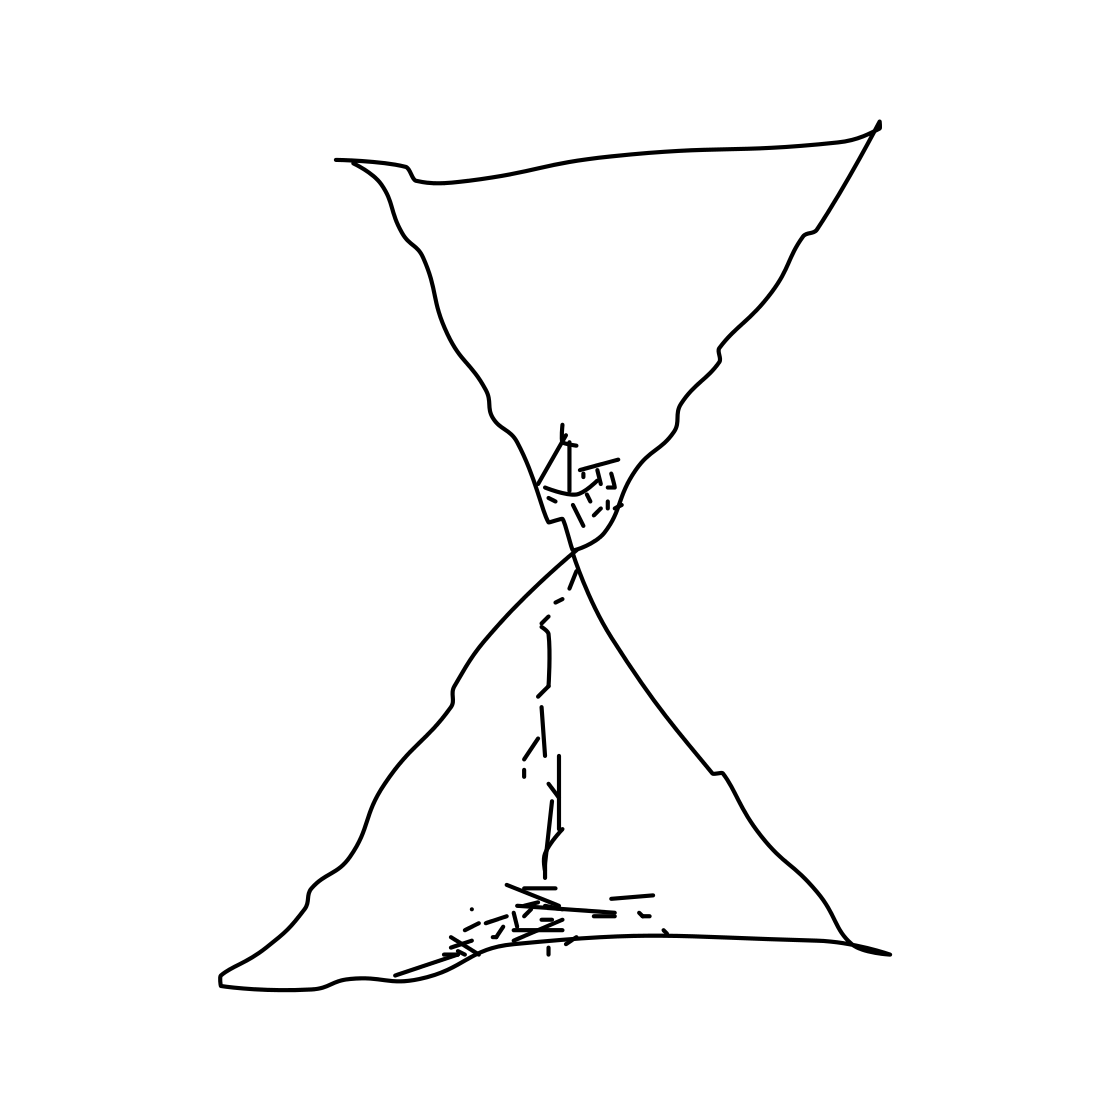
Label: hourglass